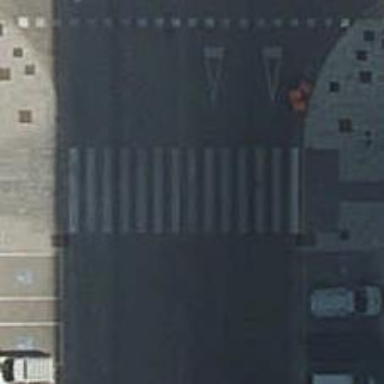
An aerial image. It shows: Uncontrolled crossing on the road.